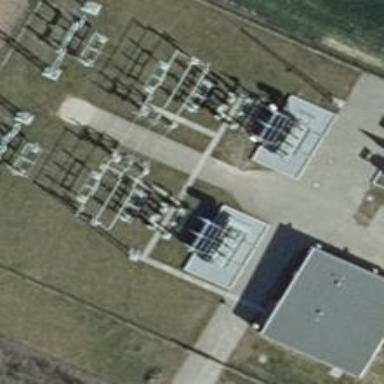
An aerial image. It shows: Power line with 3 cables. It uses busbar.